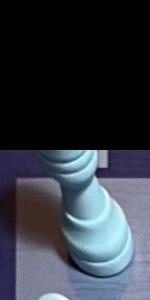
Label: Rook_White